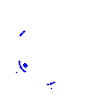
Particle: kaon